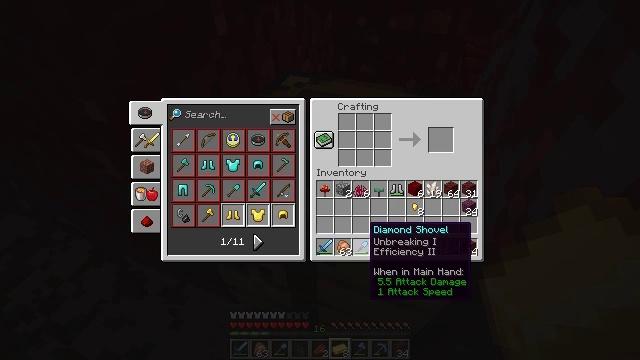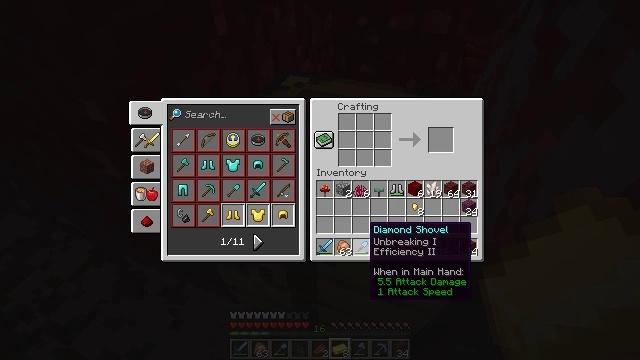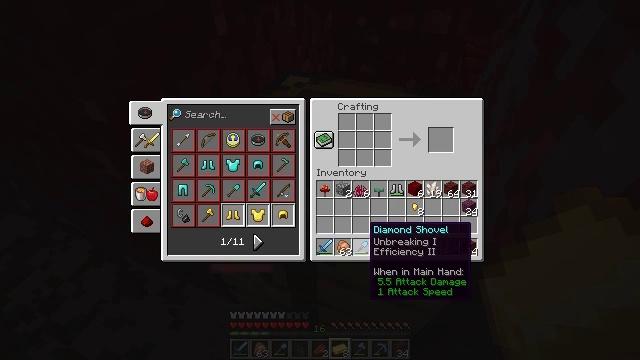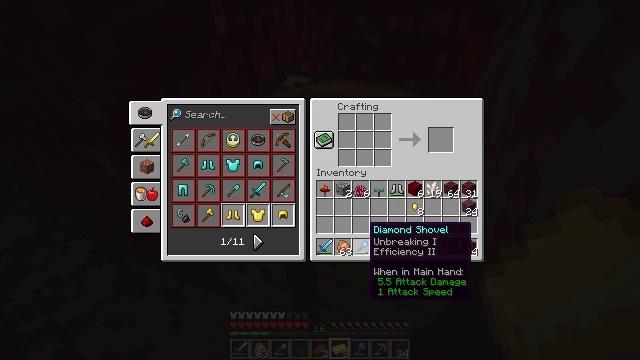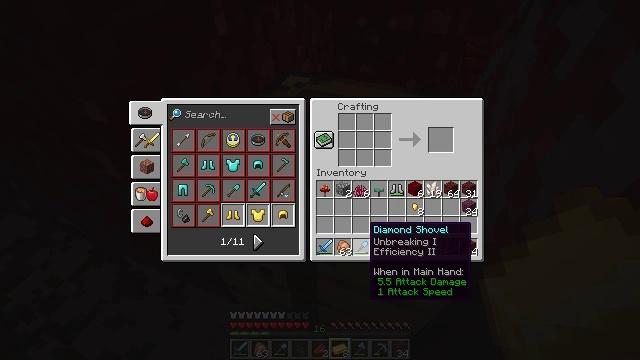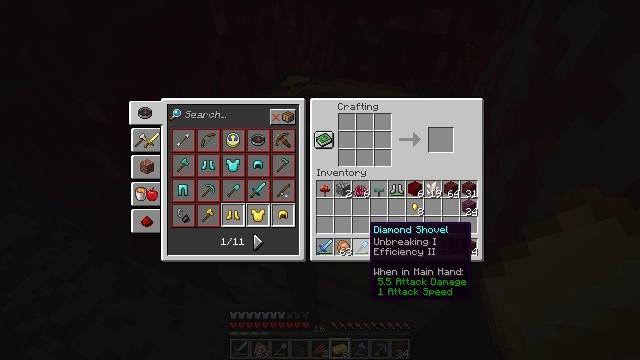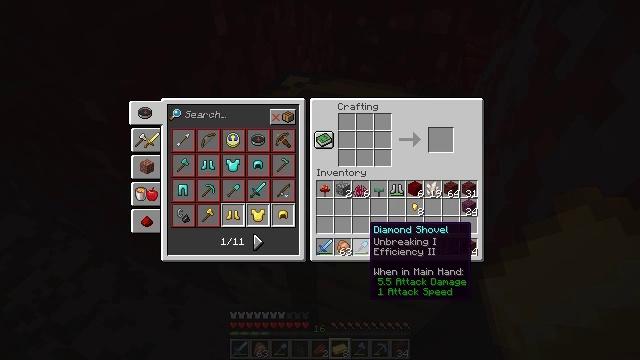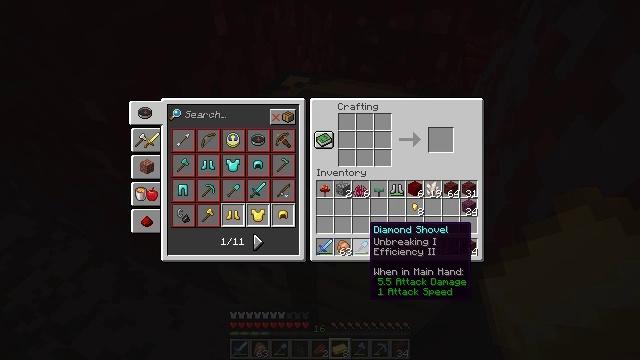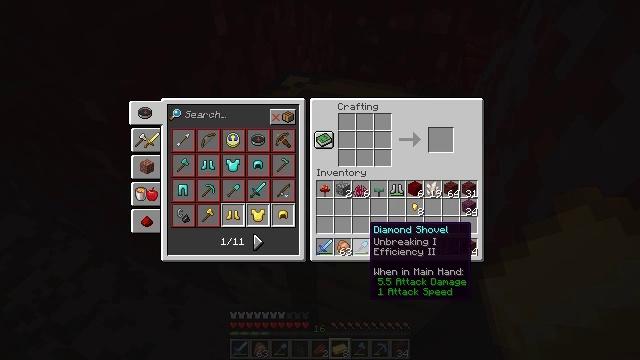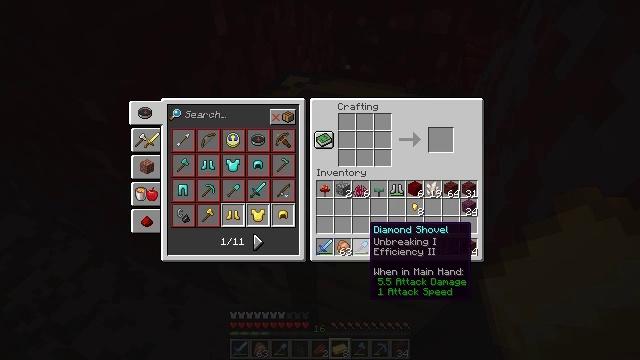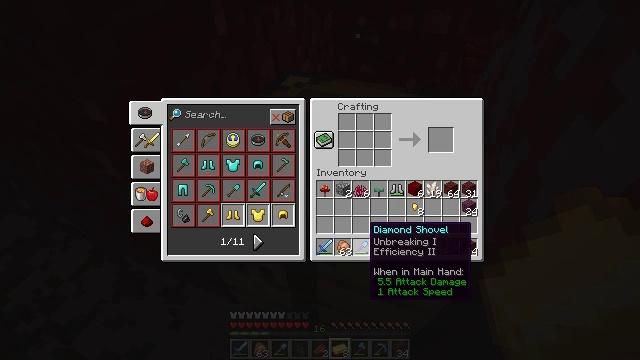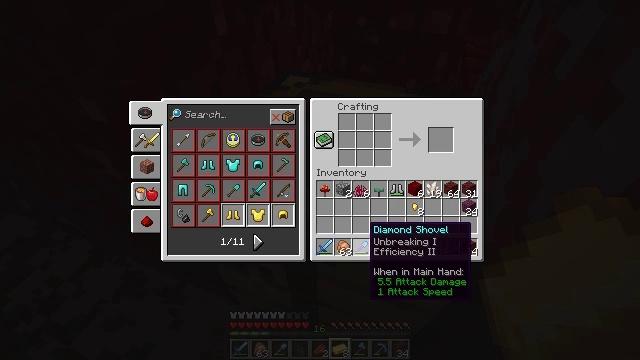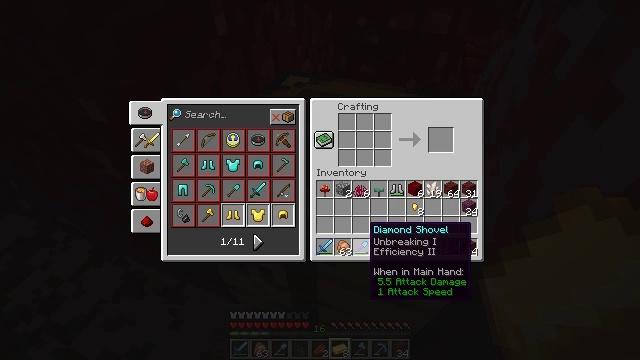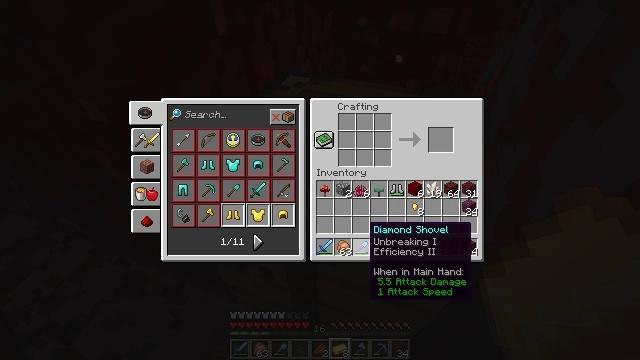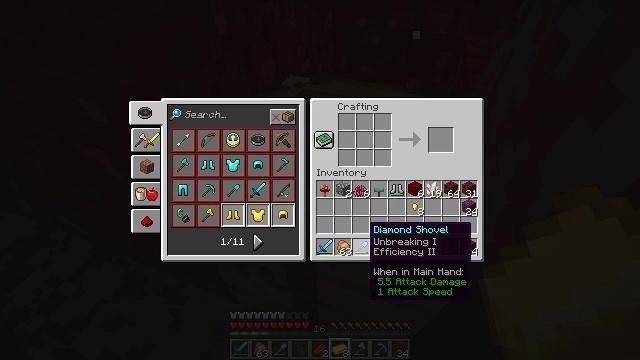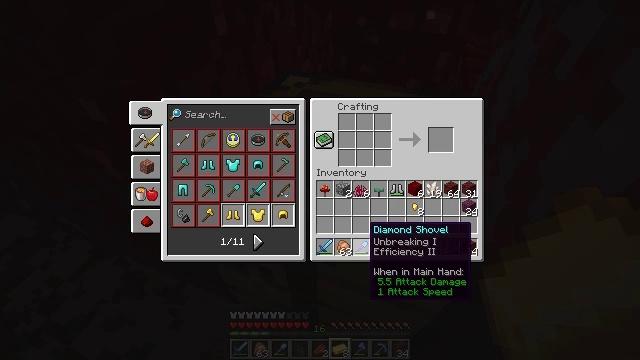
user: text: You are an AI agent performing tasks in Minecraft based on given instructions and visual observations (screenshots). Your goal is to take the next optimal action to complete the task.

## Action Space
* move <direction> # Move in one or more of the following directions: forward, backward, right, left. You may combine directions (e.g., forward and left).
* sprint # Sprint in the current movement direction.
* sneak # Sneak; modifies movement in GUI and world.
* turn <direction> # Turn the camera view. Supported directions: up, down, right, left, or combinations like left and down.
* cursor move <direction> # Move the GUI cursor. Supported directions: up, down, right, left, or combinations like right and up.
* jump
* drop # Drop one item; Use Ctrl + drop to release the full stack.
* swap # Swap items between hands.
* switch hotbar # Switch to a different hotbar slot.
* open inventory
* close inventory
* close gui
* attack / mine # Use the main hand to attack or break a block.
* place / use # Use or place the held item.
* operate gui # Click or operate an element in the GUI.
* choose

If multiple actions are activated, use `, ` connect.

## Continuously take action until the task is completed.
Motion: motion action
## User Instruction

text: Attack the nether wart block to break it.
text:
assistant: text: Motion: no_op
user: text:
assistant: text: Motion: no_op
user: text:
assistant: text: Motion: no_op
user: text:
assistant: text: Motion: no_op
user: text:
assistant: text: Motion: no_op
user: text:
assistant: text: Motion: no_op
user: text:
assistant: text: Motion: no_op
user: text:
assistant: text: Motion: no_op
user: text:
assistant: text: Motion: no_op
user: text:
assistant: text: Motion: no_op
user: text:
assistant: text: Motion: no_op
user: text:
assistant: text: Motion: no_op
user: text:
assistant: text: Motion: no_op
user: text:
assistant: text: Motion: no_op
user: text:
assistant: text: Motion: no_op
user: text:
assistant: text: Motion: no_op
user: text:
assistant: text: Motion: no_op
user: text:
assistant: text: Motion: no_op
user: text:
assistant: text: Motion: no_op
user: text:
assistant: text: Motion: no_op
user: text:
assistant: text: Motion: no_op
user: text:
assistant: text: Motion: no_op
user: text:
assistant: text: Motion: no_op
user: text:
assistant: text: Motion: no_op
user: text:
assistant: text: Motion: no_op
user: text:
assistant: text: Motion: no_op
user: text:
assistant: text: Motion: no_op
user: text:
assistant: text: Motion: no_op
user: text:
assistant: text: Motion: no_op
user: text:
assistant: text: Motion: no_op